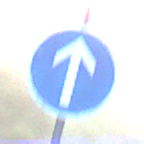
Verkehrszeichen: VorgeschriebeneFahrtrichtungGeradeaus
Umgebung: Outdoor, Nature
Tageszeit: Dawn
Wetter: Clear
Licht: Natural
Jahreszeit: NotSpecified
Kontrast: LowContrast